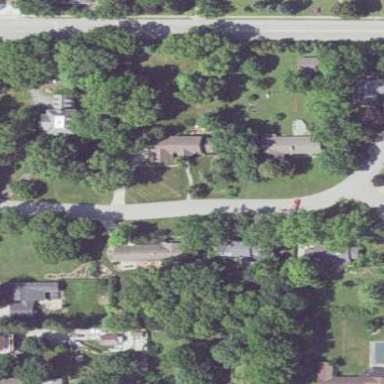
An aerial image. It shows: Single-family residential area in neighborhood setting.